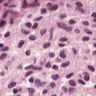
Metastatic tissue present: no